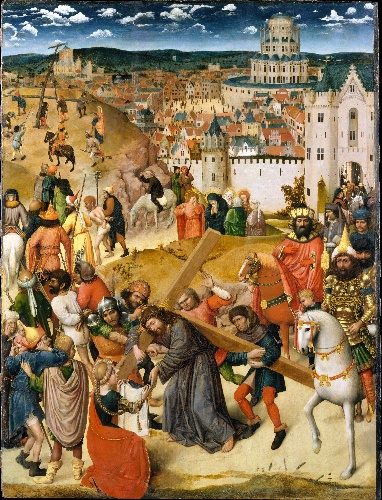
Title: Christ Bearing the Cross
Artist: North Netherlandish (Bruges) Painer
Artist bio: ca. 1470
Object type: Painting
Classification: Paintings
Medium: Oil on wood
Dimensions: 42 3/8 x 32 3/8 in. (107.6 x 82.2 cm)
Department: European Paintings
Credit line: Bequest of George D. Pratt, 1935
Accession year: 1943
Repository: Metropolitan Museum of Art, New York, NY
Tags: Crowd|Towns|Bearing the Cross|Christ|Horses